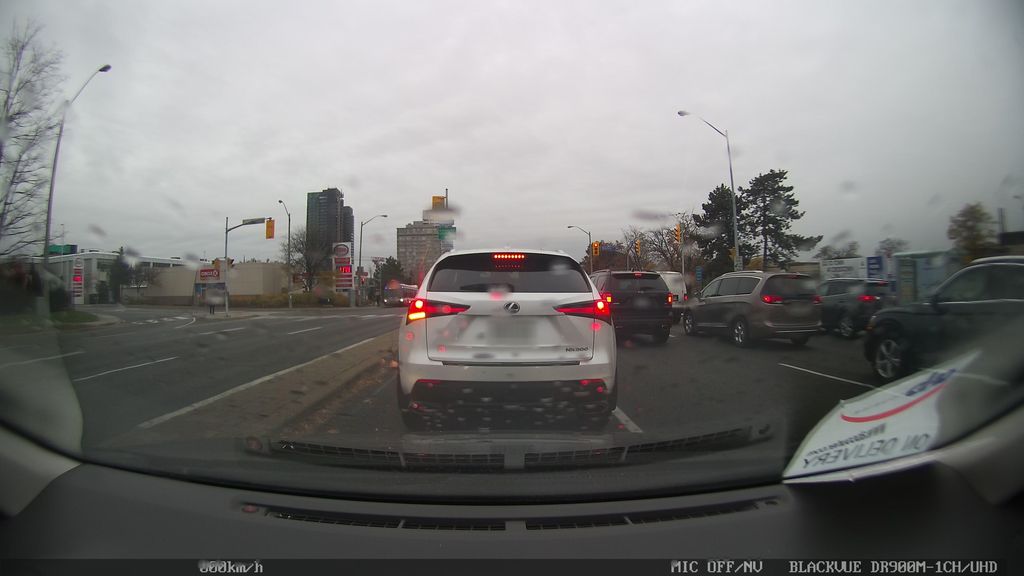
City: toronto